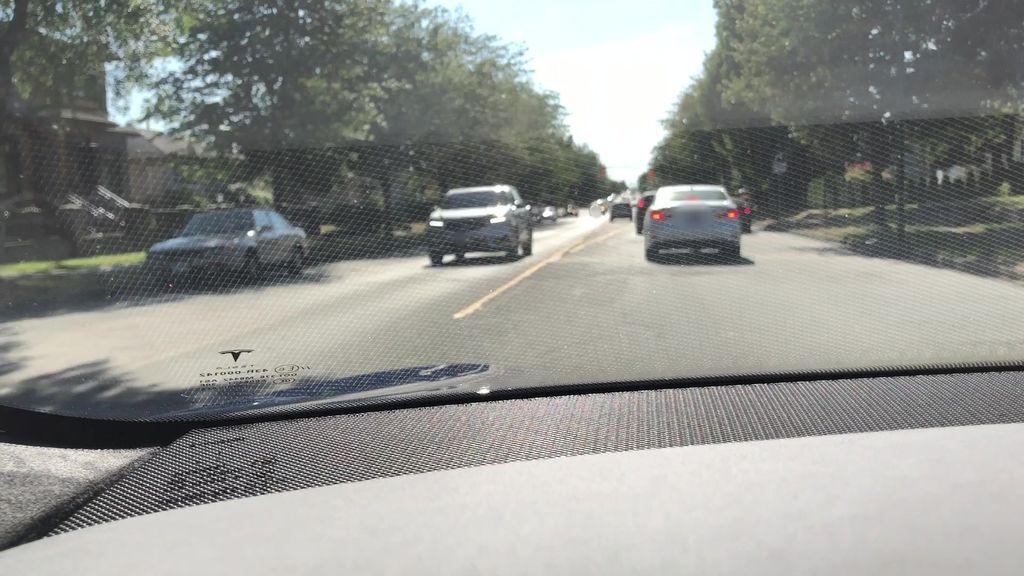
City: vancouver